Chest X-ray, PA view. Patient: 36 years old, sex F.
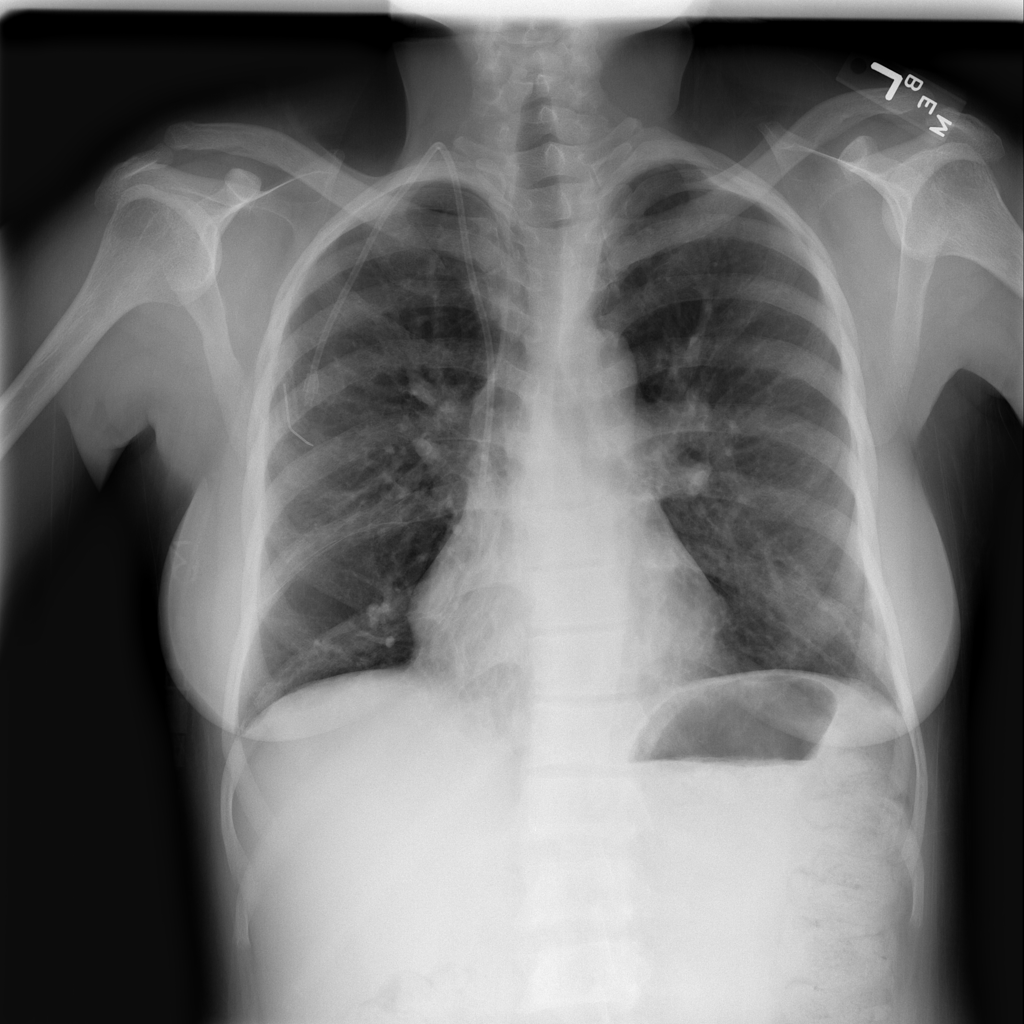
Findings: No Finding